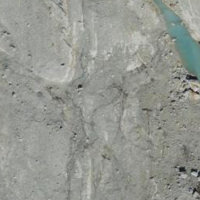
EUNIS habitat code: 49
Species observed at this site:
Saxifraga aizoides